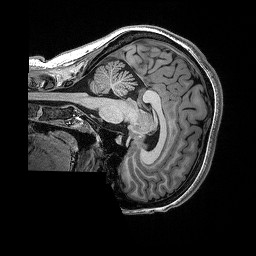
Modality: T1w
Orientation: sagittal
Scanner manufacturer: siemens
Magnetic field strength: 3 T
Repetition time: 2.53 s
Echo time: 0.0033 s